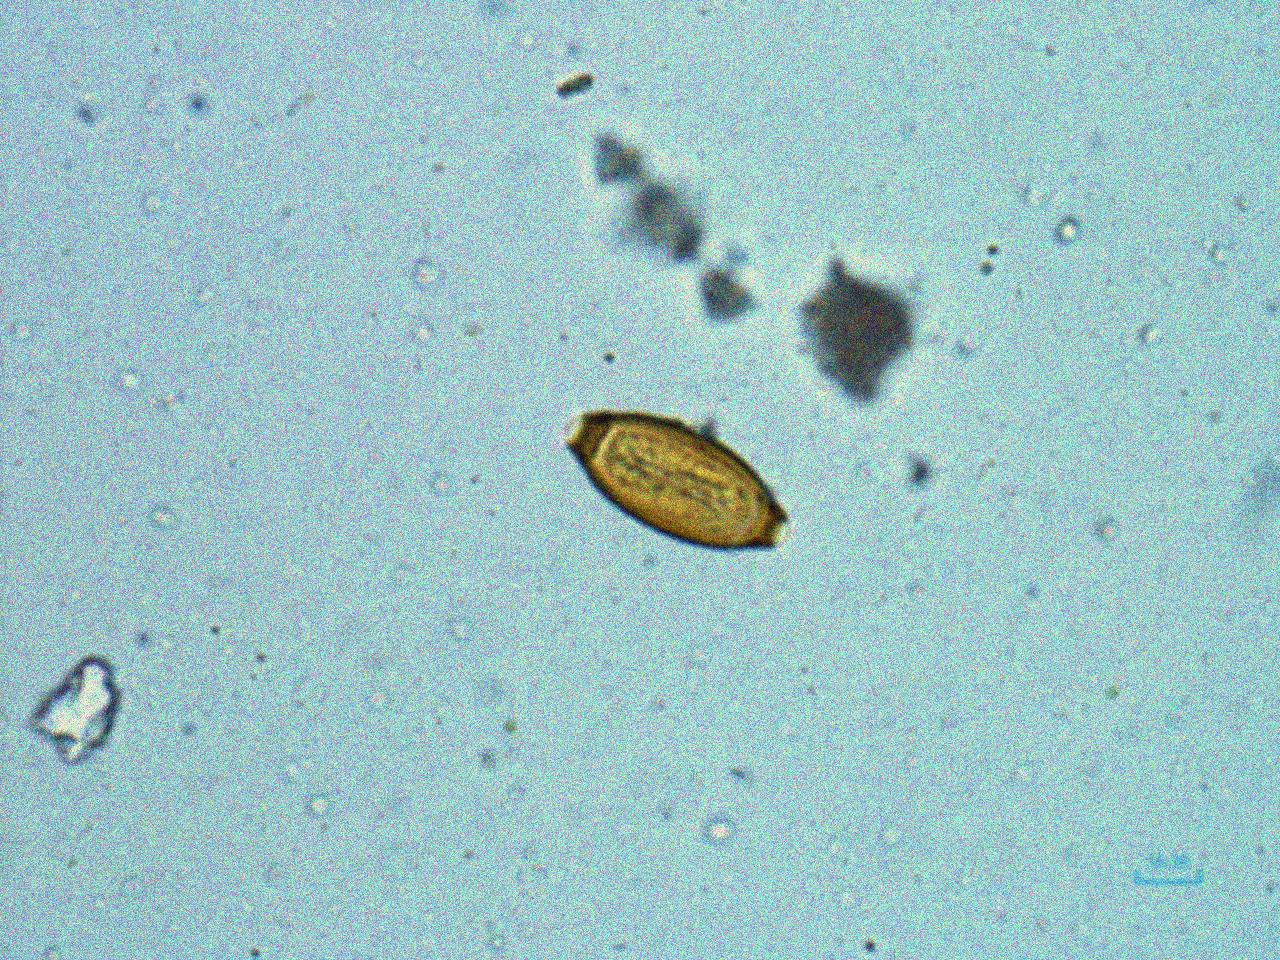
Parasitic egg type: Trichuris trichiura